Question: my project was working fine until I installed the pushNotifications pod. It gave me an error that it is compatible with only ios 10.0 so I forced my pods version from global 9.0 to 10.0. After that I am unable to get my app to work. I have tried clean pods and reinstalling. I even tried by cleaning pod cache.

I don't know how to explain this error. So, any help will be appreciated. thnx
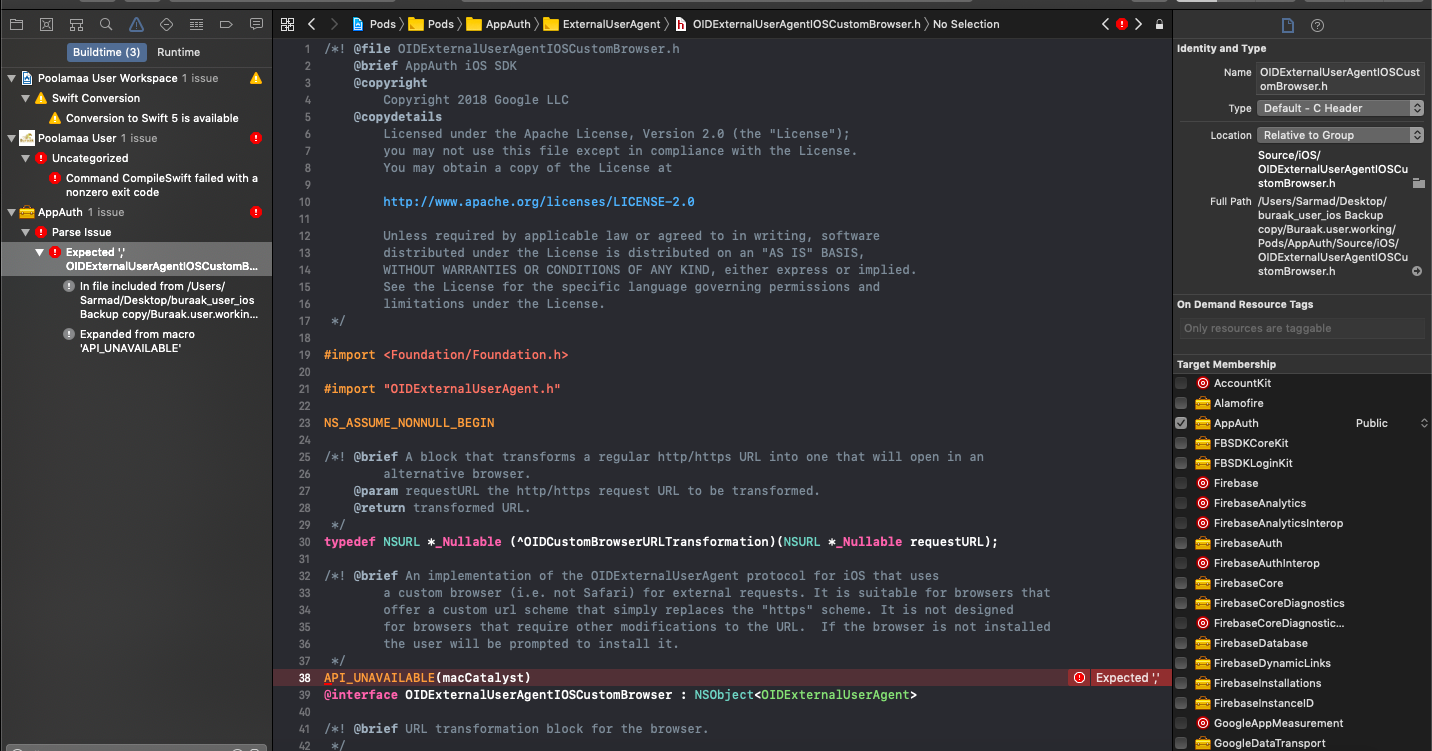
Answer: Looks like 'pushNotifications' pod needs iOS 10+ to run and I think your project supports lower versions of iOS(i.e iOS 9). Because a pod global version specifies a minimum version to your pod to run which means, in your case, that the pods you add must support iOS 10+ otherwise your cocoapods won't be able to compile. And looks like you're using some pod that doesn't support iOS 10+(i.e AppAuth) that's why you're having this issue.
I don't know which framework you're using but I really recommend you to take a look on it and find which one doesn't support iOS 10+ replace or update it because they need to support iOS 10+ otherwise it will be a huge problem for you in the future.